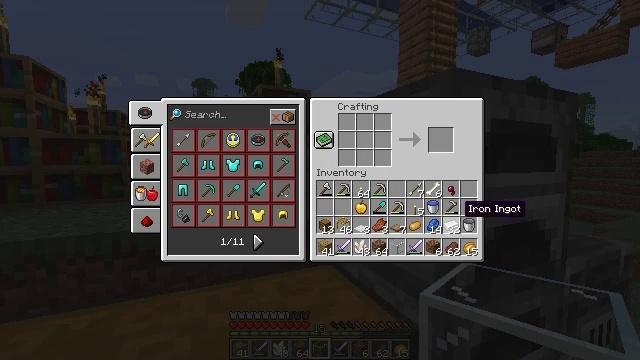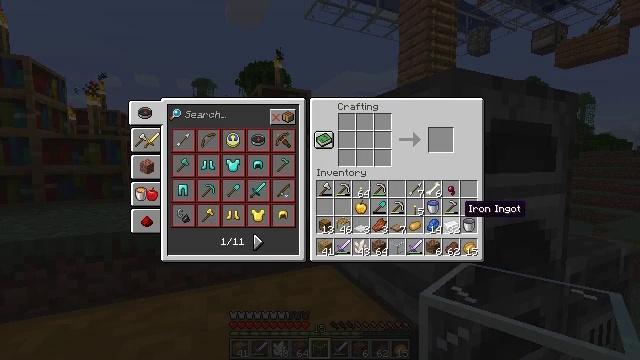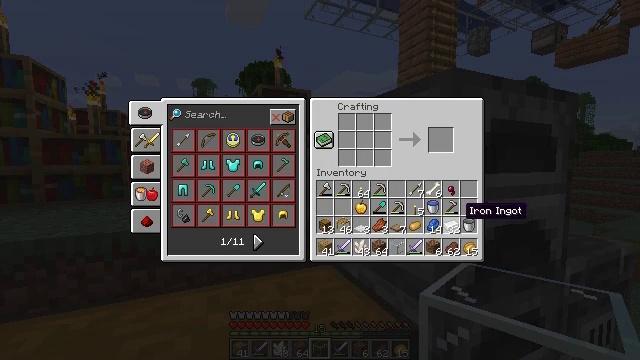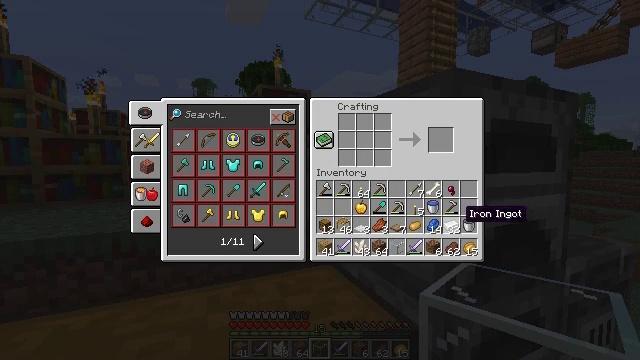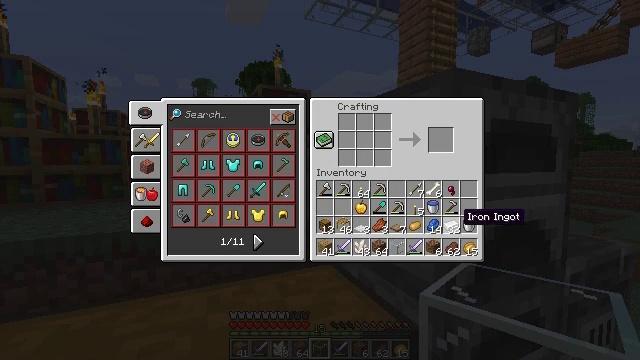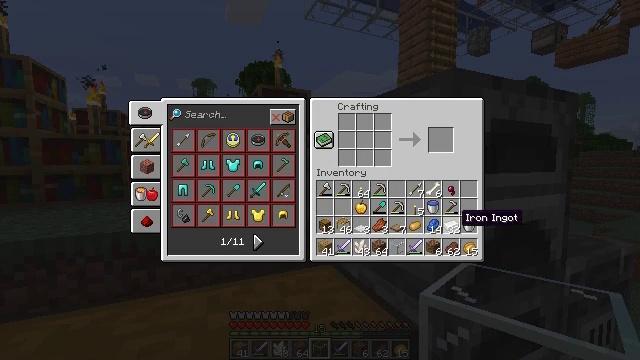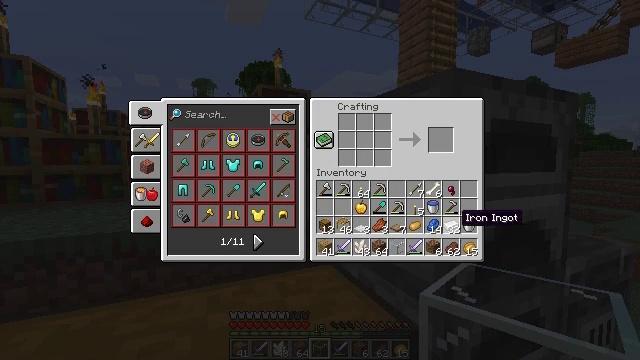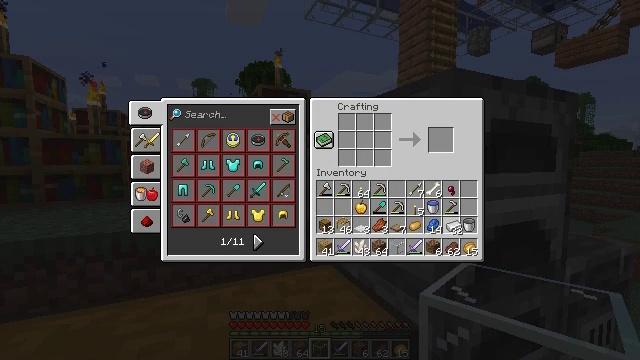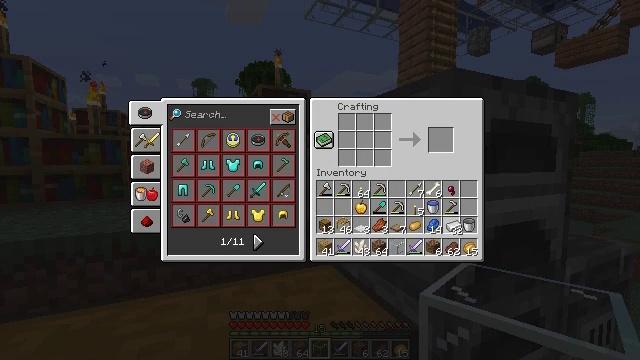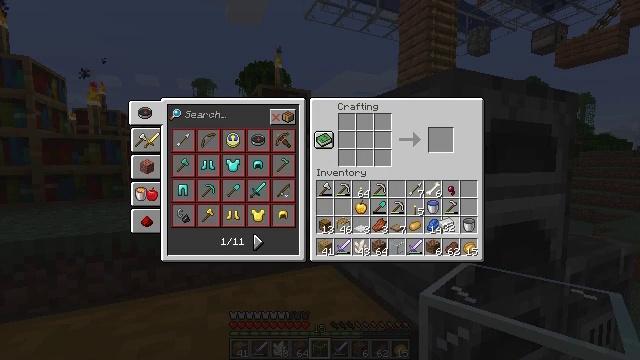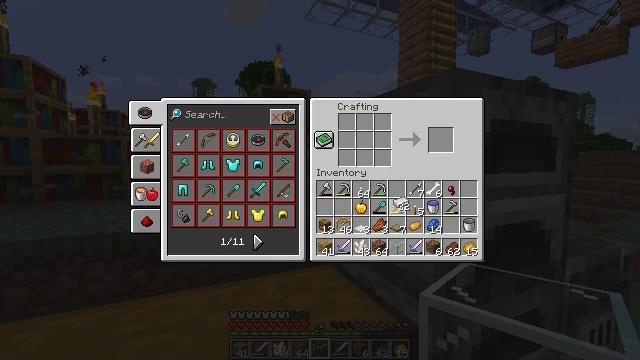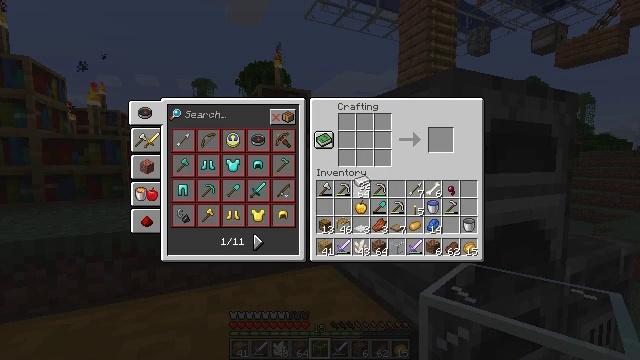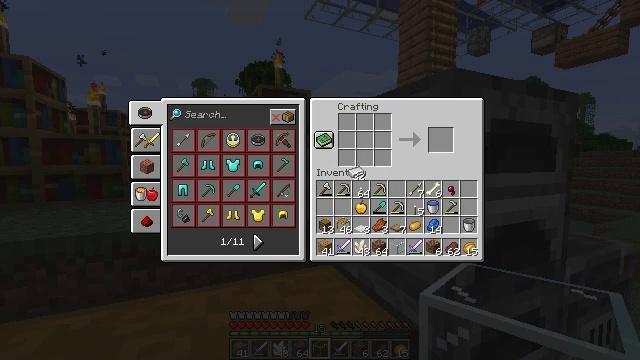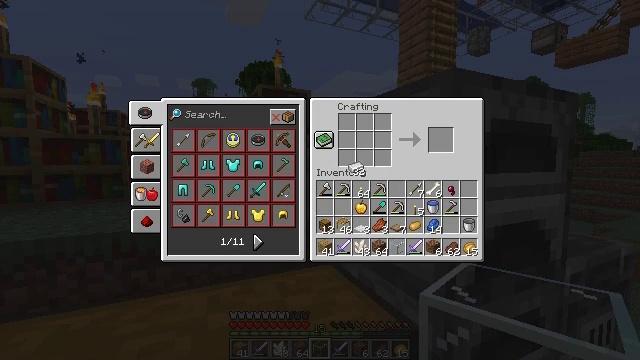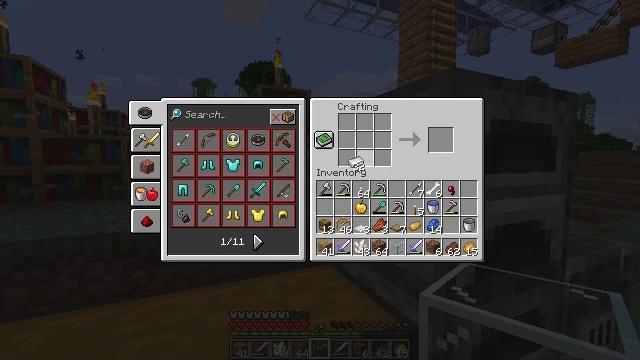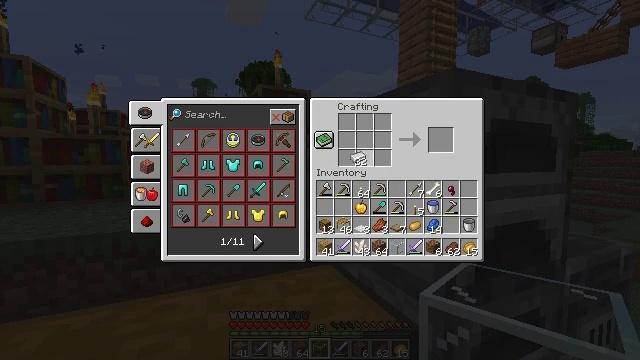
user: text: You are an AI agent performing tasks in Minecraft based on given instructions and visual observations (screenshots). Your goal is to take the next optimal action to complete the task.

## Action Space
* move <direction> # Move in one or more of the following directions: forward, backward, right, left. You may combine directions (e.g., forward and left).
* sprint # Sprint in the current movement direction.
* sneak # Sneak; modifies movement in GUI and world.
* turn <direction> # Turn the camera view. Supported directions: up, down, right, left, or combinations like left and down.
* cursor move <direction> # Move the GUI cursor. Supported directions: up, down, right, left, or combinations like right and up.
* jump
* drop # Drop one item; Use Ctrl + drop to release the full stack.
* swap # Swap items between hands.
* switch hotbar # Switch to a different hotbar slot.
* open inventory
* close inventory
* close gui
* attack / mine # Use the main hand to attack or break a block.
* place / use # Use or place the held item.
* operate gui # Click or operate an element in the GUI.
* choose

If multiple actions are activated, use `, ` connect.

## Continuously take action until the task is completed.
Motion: motion action
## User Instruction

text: Assemble a minecart with iron ingots at the crafting table.
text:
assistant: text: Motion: no_op
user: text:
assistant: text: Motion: no_op
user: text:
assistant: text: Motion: no_op
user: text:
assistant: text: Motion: no_op
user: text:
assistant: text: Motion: no_op
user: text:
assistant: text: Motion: no_op
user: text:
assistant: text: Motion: operate gui
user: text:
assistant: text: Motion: operate gui
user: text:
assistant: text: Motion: cursor move left, operate gui
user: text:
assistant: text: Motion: cursor move left and up
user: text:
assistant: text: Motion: cursor move left and up
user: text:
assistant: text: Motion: cursor move up
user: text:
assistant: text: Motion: no_op
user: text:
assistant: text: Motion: no_op
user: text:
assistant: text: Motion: no_op
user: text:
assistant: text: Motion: no_op
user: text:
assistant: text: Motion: no_op
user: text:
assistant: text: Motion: no_op
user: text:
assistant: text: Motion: no_op
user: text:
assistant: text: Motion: no_op
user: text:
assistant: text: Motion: no_op
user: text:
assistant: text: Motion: no_op
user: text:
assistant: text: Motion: no_op
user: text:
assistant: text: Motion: no_op
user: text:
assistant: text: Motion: choose
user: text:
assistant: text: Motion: choose
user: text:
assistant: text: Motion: choose
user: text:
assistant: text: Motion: cursor move down, choose
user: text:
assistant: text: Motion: choose
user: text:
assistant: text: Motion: choose